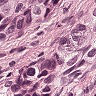
Metastatic tissue present: yes